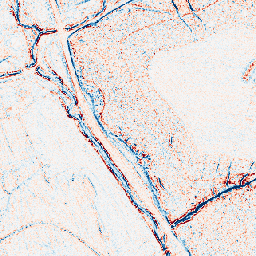
Category: edge_preserving
Decomposition family: bilateral
Decomposition parameters: d: 5
sigma_color: 50
sigma_space: 50
Upsampling method: area
Upsampling parameters: scale: 8
Upsampling scale: 8